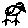
Label: bird